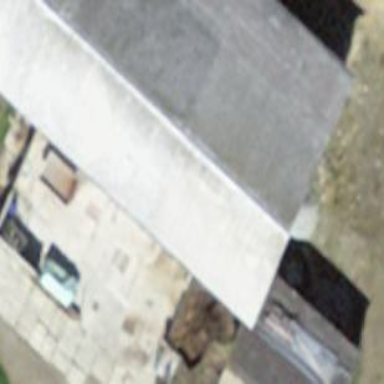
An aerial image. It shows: Cowshed building.